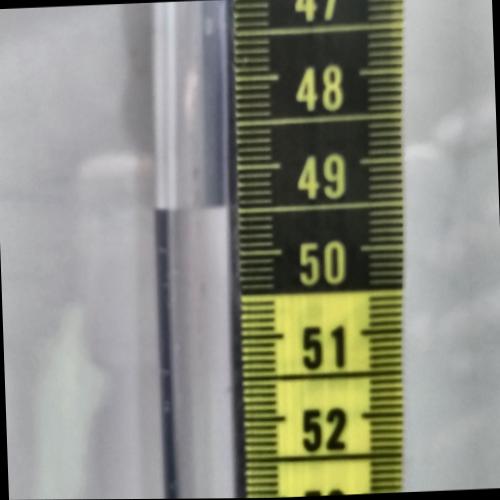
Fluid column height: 49.5 cm